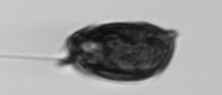
Label: Prorocentrum_micans